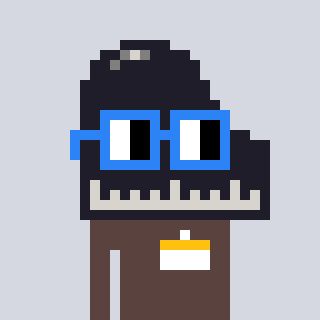
a pixel art character with square blue glasses, a piano-shaped head and a darkbrown-colored body on a cool background